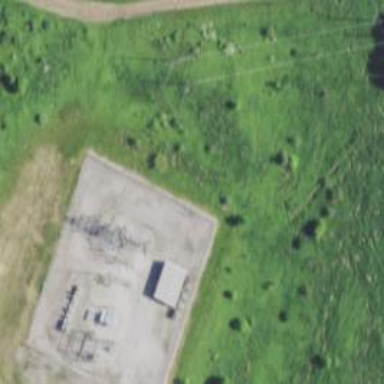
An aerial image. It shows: Switch used for power control.